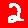
Digit: 2